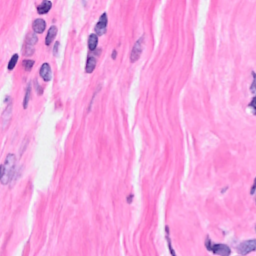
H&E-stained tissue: Breast